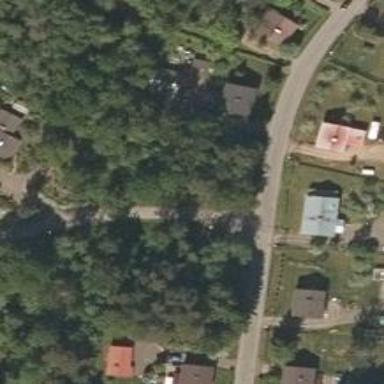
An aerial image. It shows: Asphalt road in residential area.